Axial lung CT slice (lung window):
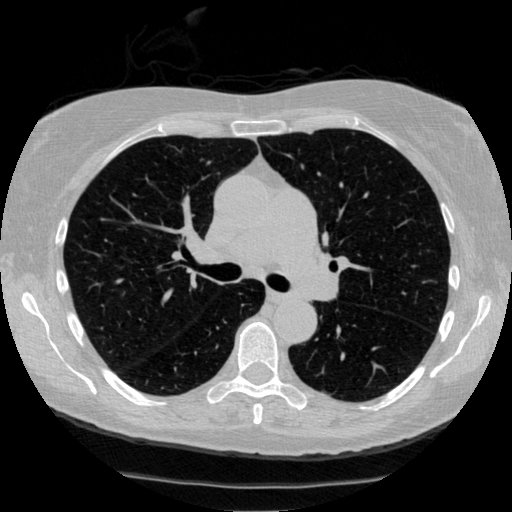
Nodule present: no